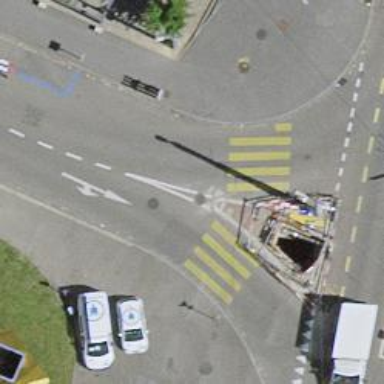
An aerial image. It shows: Traffic calming island.